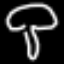
Label: mushroom